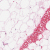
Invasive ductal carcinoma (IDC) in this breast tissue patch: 0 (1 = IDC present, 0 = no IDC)